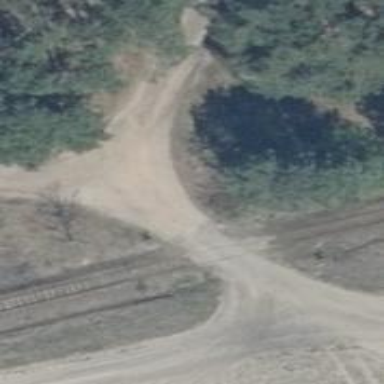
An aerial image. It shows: Level crossing along the railway.